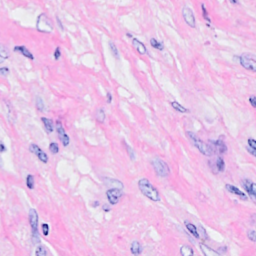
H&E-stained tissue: Breast